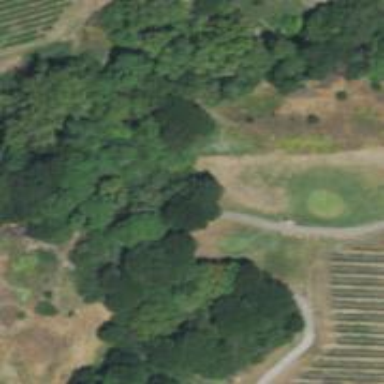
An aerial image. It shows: Footway resembling golf path at the Eagle Vines Golf Course.